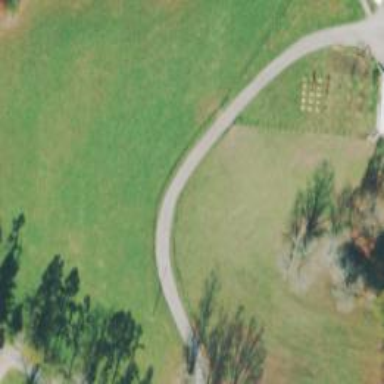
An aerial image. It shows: Driveway leading to service road.